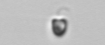
Label: Pyramimonas